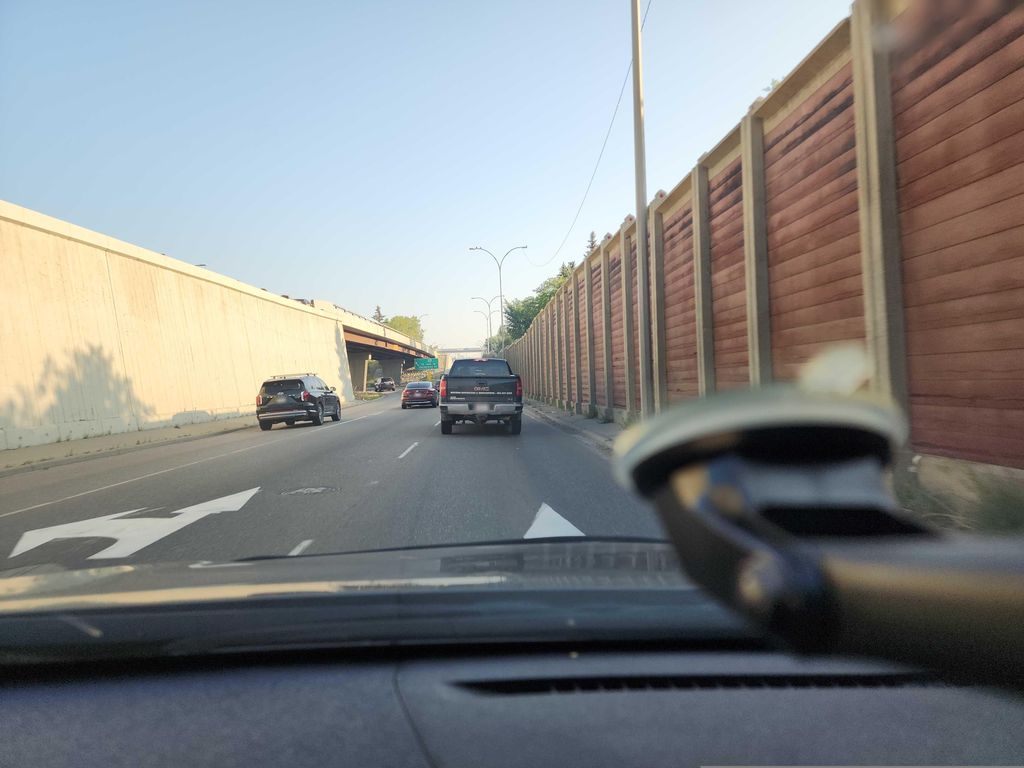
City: calgary